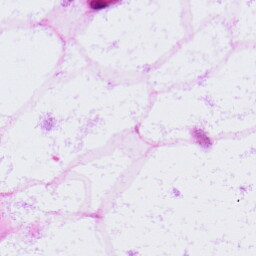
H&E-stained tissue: LymphNode